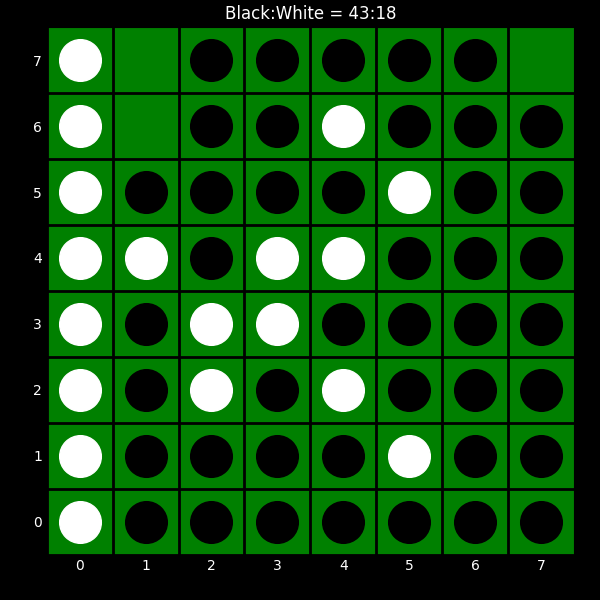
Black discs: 43
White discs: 18